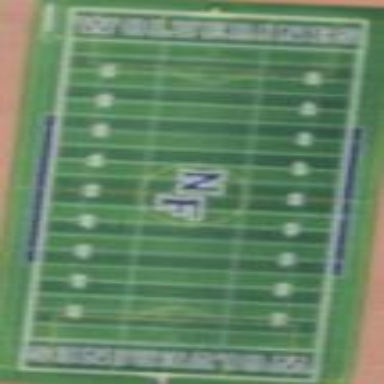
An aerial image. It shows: American football pitch.